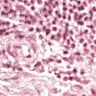
Metastatic tissue present: no